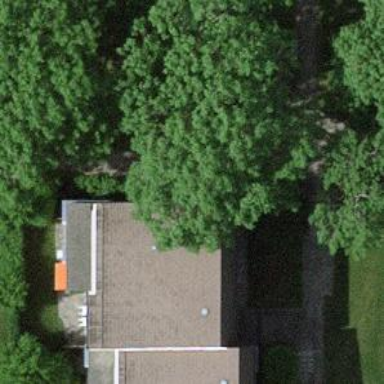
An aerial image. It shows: Residential building.